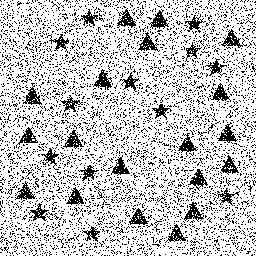
Squares: 0
Triangles: 19
Stars: 13
Total shapes: 32